The image is an STFT spectrogram (time versus frequency) of a rolling-element bearing's vibration signal. Determine the bearing's health state. Answer with exactly one of: normal, inner_race, outer_race, ball.
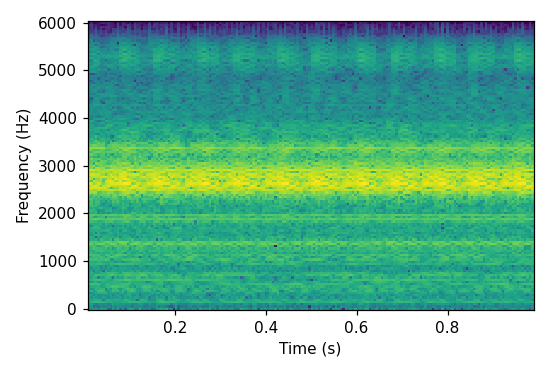
Answer: outer_race